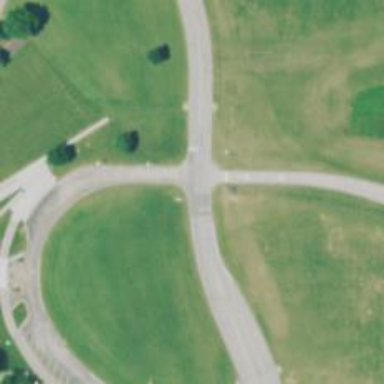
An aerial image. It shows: Solid stop line on the road.